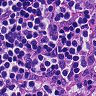
Metastatic tissue present: no